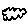
Label: cloud